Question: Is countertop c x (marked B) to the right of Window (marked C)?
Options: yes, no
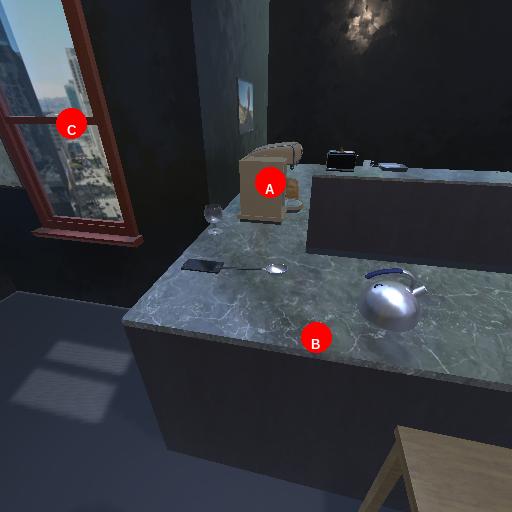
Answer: yes